Question: I'm trying to learn laravel since 3 days and i have a little a problem.
In my database i have a table 'settings', which looks like :
I need to use this data in EVERY page that i load. I do something like that for load the data in my view :
'''
public function indexFront()
{
$posts = $this->blog_gestion->indexFront($this->nbrPages);
$links = str_replace('/?', '?', $posts->render());
//Here i load my setting
$setting_gestion = new SettingRepository(new setting());
$config = $setting_gestion->getSettings('ferulim');
//Next i pass my setting to my view
return view('front.blog.index', compact('posts', 'links', 'config'));
}
'''
It works but i need to do that in every controller and every function... I think there is an another way for do the same thing :p
Help me !
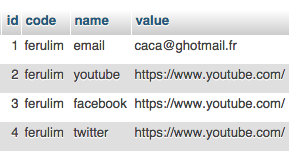
Answer: You can easily achieve that for selected views or all views using View Composers (<URL>.
First, you need to implement a view composer that does the logic that you want to do for every view:
'''
<?php namespace App\Providers;
use View;
use Illuminate\Support\ServiceProvider;
class ComposerServiceProvider extends ServiceProvider {
public function boot()
{
View::composer('*', function($view) {
$blog_gestion = ...; // fetch or instantiate your $blog_gestion object
$posts = $blog_gestion->indexFront($this->nbrPages);
$links = str_replace('/?', '?', $posts->render());
$setting_gestion = new SettingRepository(new setting());
$config = $setting_gestion->getSettings('ferulim');
$view->with(compact('posts', 'links', 'config'));
});
}
public function register()
{
//
}
}
'''
Next, register your new service provider in array in your .
That's it :) Let me know if there are any typos/errors, I haven't had a chance to run the code.